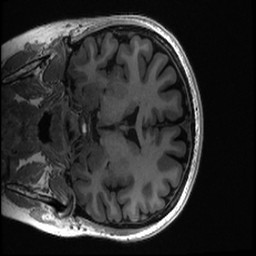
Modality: T1w
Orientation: coronal
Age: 23
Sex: female